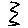
Label: zigzag